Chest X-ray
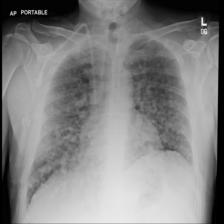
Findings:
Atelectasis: negative
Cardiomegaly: negative
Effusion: negative
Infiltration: positive
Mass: negative
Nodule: positive
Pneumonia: negative
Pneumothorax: negative
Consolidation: negative
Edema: negative
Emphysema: negative
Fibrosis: negative
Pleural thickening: negative
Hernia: negative